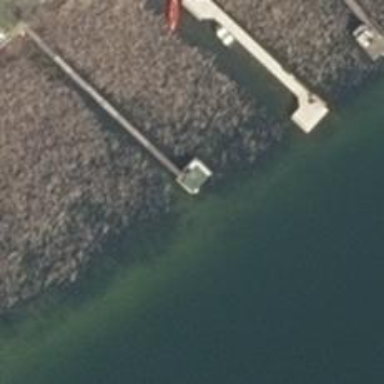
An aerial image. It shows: Man-made pier.